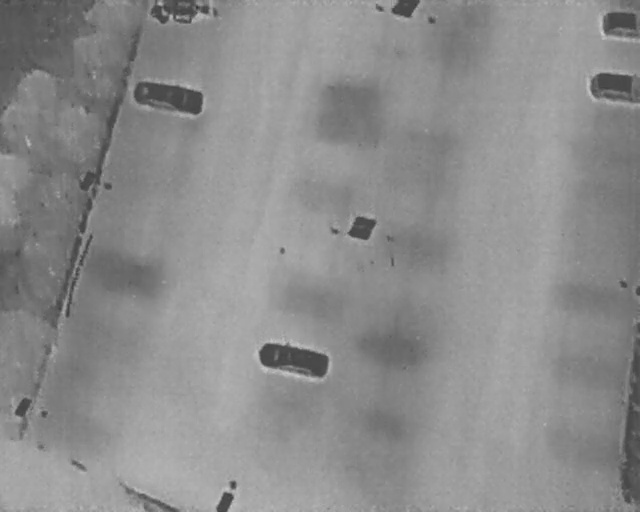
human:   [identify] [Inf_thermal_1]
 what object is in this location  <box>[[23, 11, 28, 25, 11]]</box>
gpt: <ref>1 medium car at the top left</ref>